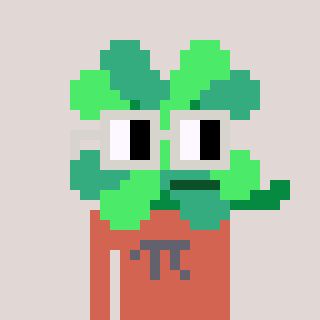
a pixel art character with square light gray glasses, a clover-shaped head and a peachy-colored body on a warm background